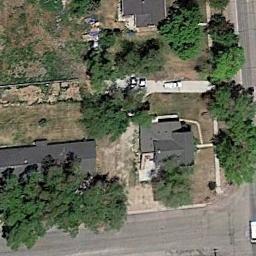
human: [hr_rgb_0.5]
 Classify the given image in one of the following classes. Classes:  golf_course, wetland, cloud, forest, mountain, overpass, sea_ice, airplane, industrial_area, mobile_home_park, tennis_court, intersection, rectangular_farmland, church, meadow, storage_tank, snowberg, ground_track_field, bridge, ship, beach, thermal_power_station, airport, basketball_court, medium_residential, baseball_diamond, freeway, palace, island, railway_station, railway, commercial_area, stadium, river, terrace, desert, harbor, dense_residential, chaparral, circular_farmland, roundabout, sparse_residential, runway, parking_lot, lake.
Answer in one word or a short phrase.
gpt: sparse_residential